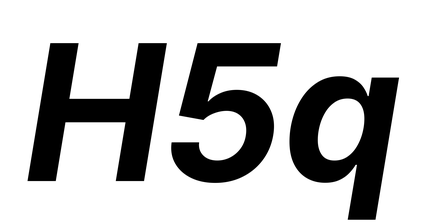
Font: Inter-Italic_Bold_Italic